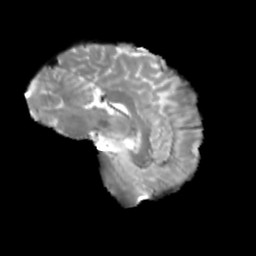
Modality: T2w
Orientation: sagittal
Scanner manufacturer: siemens
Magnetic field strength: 3 T
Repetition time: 4 s
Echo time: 0.0594 s